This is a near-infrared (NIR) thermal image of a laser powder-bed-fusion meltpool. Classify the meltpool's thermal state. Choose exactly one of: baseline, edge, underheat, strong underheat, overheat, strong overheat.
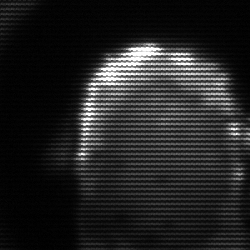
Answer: baseline